Question: I want to make a trapezoid image with css. I've already found some code, but i want a code which makes the trapzeoid shape with transparent left border.

So here you can see that, the left border of the image has been cut down. I want to do that with css. Is it possible?
So i want to make the picture with the man. It is a simple picture and i want to cut down the left border. I tried this
'''
<div class="trapezoidImg"></div>
.trapezoidImg
{
position: absolute;
overflow: hidden;
padding: 0;
margin-left: 100px;
display: inline-block;
width:510px;
height:200px;
background:url('http://iskolaujsag.blathy-bp.hu/wp-content/uploads/2009/04/getattachment-2.jpg');
background-position: center;
-o-background-size: 510px;
-moz-background-size: 510px;
background-size: 510px;
}
.trapezoidImg:after
{
content : "";
position : absolute;
z-index : 2;
left : -50%;
width : 145%;
height : 80%;
display : block;
background : rgb(51,51,59);
bottom: -90%;
-webkit-transform: rotate(55deg);
-moz-transform: rotate(55deg);
transform: rotate(53deg);
}
'''
and it works but the :after tag must have a color, i want a transparent one, but if i set it transparent, the image wont be cut. And the reason why i dont want to edit the images in a photeditor, is its going to be a slider, and i dont want to edit all of the images.
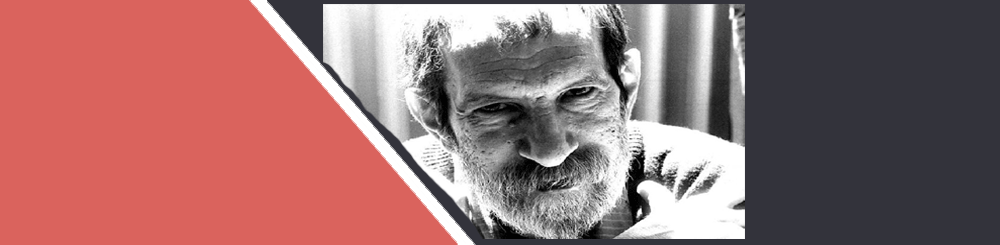
Answer: Without any code and any tips of what you want to do in the end, i can go with this idea of gradient and image mixed in the background of a container.
On each side some content ?
<URL>, hopping it will make you give us some info usable.
'''
background:
url(http://i.stack.imgur.com/WJ3MT.png) center no-repeat,
linear-gradient(47deg, tomato 50.1%, transparent 50%) left no-repeat,
linear-gradient(47deg, transparent 50%, #333 50.1%) right no-repeat;
'''